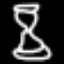
Label: hourglass